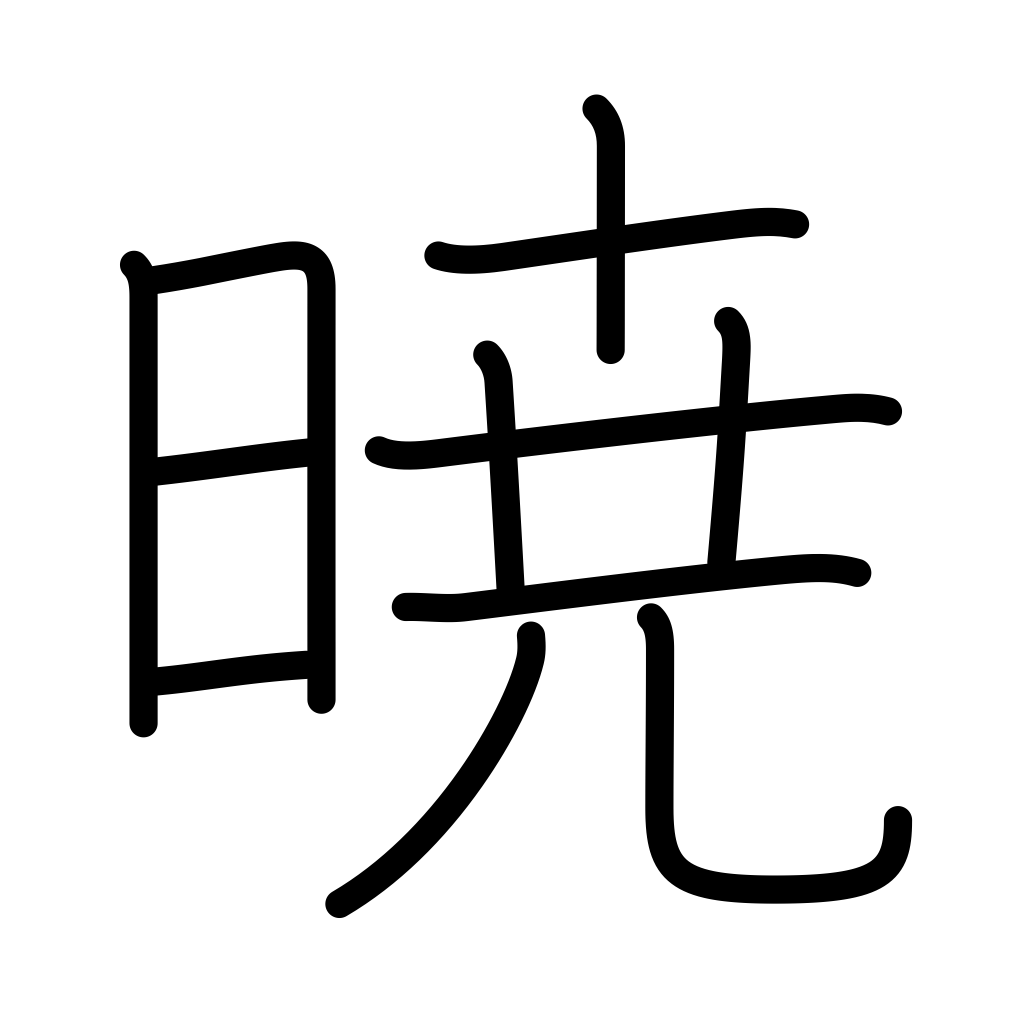
Meaning: daybreak, dawn, in the event